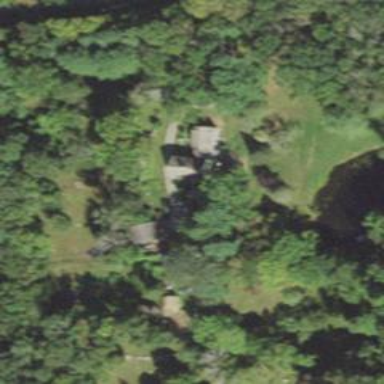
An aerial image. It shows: Residential driveway.